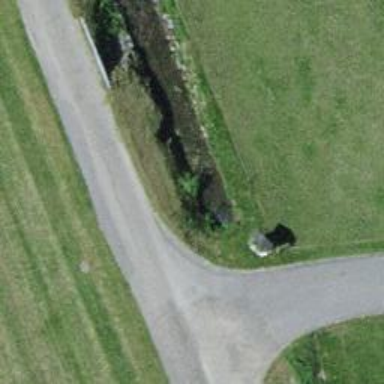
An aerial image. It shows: Drain passing through culvert tunnel.